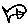
Label: fish